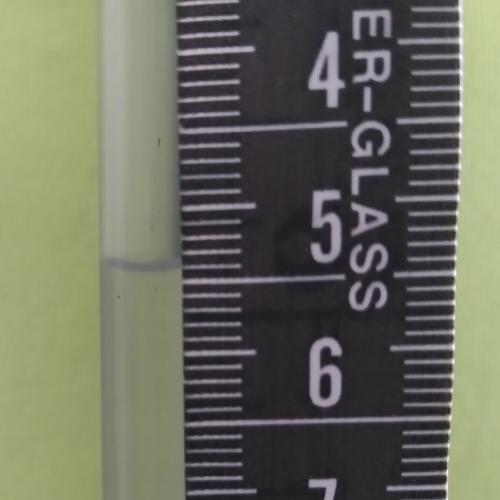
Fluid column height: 5.4 cm